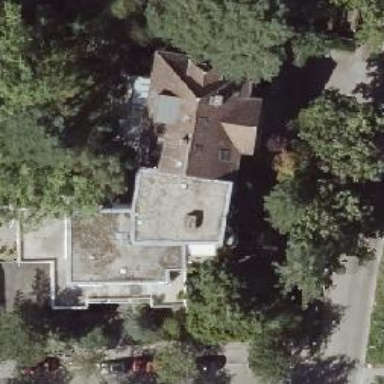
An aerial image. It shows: Hipped roof apartment building.